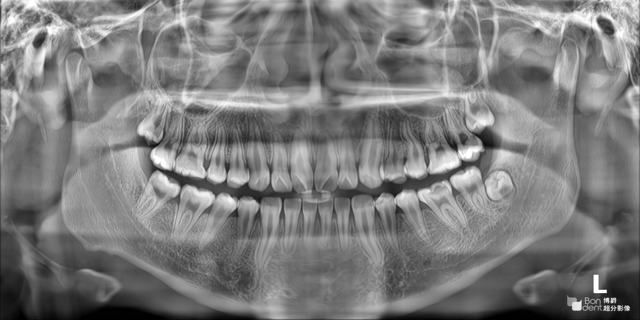
adult